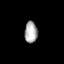
Tissue: prostate
Cell type: NK cells
Senescence score: 0.7107
Nuclear area (px): 270
Mean DAPI intensity: 171.185